В горизонтально расположенном цилиндре под поршнем, который может перемещаться без трения, находится смесь из $75 \%$ кислорода и $25 \%$ гелия по массе (см. рисунок).  В результате окисления железной стружки, находящейся в цилиндре, весь кислород вступил в реакцию с железом, при этом образовалось $2$ моля твердого окисла $\mathrm{Fe}_{2} \mathrm{O}_{3}$ и через стенки цилиндра выделилось количество теплоты $Q=1.642~МДж$. Во время процесса окисления в цилиндре поддерживалась постоянная температура $25^{\circ} \mathrm{C}$, a внешнее давление было равно нормальному атмосферному давлению.
На сколько процентов значение $Q$ больше, чем модуль изменения внутренней энергии системы (т.е. вещества внутри цилиндра)?
Во сколько раз изменилась плотность газа в цилиндре?
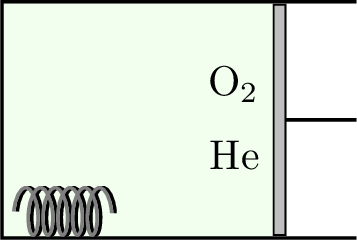
На сколько процентов значение $Q$ больше, чем модуль изменения внутренней энергии системы (т.е. вещества внутри цилиндра)?
Решение: В цилиндре происходит химическая реакция $$ 4 \mathrm{Fe}+3 \mathrm{O}_{2}=2 \mathrm{Fe}_{2} \mathrm{O}_{3}. $$ Пусть $p$ — давление, $T=298~K$ — температура во время процесса окисления, $V$ — объем, $\Delta U$ — изменение внутренней энергии. Работа газа в цилиндре $A=p \Delta V=R T \Delta \nu$. По условию весь кислород вступил в реакцию, т. е. $\Delta \nu=-3~моля$. Для ответа на первый вопрос надо найти величину $x=(Q-|\Delta U|) / Q$. Имеем $$ x=\frac{Q+\Delta U}{Q}=\frac{-A}{Q}=-\frac{R T \Delta \nu}{Q} \approx 0.0045 \text { или } x=0.45 \%. $$
Ответ: $$ x=-\frac{R T \Delta \nu}{Q} \approx 0.0045 = 0.45 \%. $$

Во сколько раз изменилась плотность газа в цилиндре?
Решение: Обозначим через $\rho_{1}$ и $\rho_{2}$ начальную и конечную плотности газа, через $m$ и $\mu_{ср}$ — массу и среднюю молярную массу начальной смеси газов соответственно. Давление газа в цилиндре остается постоянным. $$ p=\frac{\rho_{1}}{\mu_{ср}} R T=\frac{\rho_{2}}{\mu_{2}} R T. $$ Отсюда $\frac{\rho_{1}}{\rho_{2}}=\frac{\mu_{ср}}{\mu_{2}}$. Величину $\mu_{ср}$ найдем из условия: $$ \nu=\frac{m}{\mu_{ср}}=\frac{0.75 m}{\mu_{1}}+\frac{0.25 m}{\mu_{2}}. $$ Здесь $\mu_{1}=32~г/моль$, $\mu_{2}=4~г/моль$. Из записанных уравнений находим $$ \frac{\rho_{1}}{\rho_{2}}=\frac{4 \mu_{1}}{\mu_{1}+3 \mu_{2}}=\frac{32}{11} \approx 2.9. $$
Ответ: $$ \frac{\rho_{1}}{\rho_{2}}=\frac{4 \mu_{1}}{\mu_{1}+3 \mu_{2}} \approx 2.9. $$
Темы:
T, Термодинамика, Всероссийские, Теплота, Изопроцессы